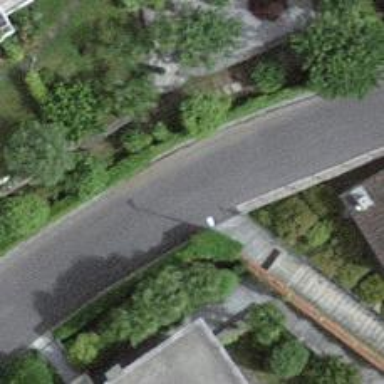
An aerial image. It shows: Road with steps.